Question: I want to create a correlation matrix given the "data1.new"-dataset.
I know that 'NA' values are represented by question marks. I have removed the NA values by using the "complete.obs".
'''
data1.new<-data1[4:11]
summary(data1.new)
cor(data1.new, use = "complete.obs")
library(corrplot)
forcorrplot <- cor(data1.new)
corrplot(forcorrplot, method="number",shade.col=NA, tl.col="black", tl.srt=45)
'''
My results are as follows:

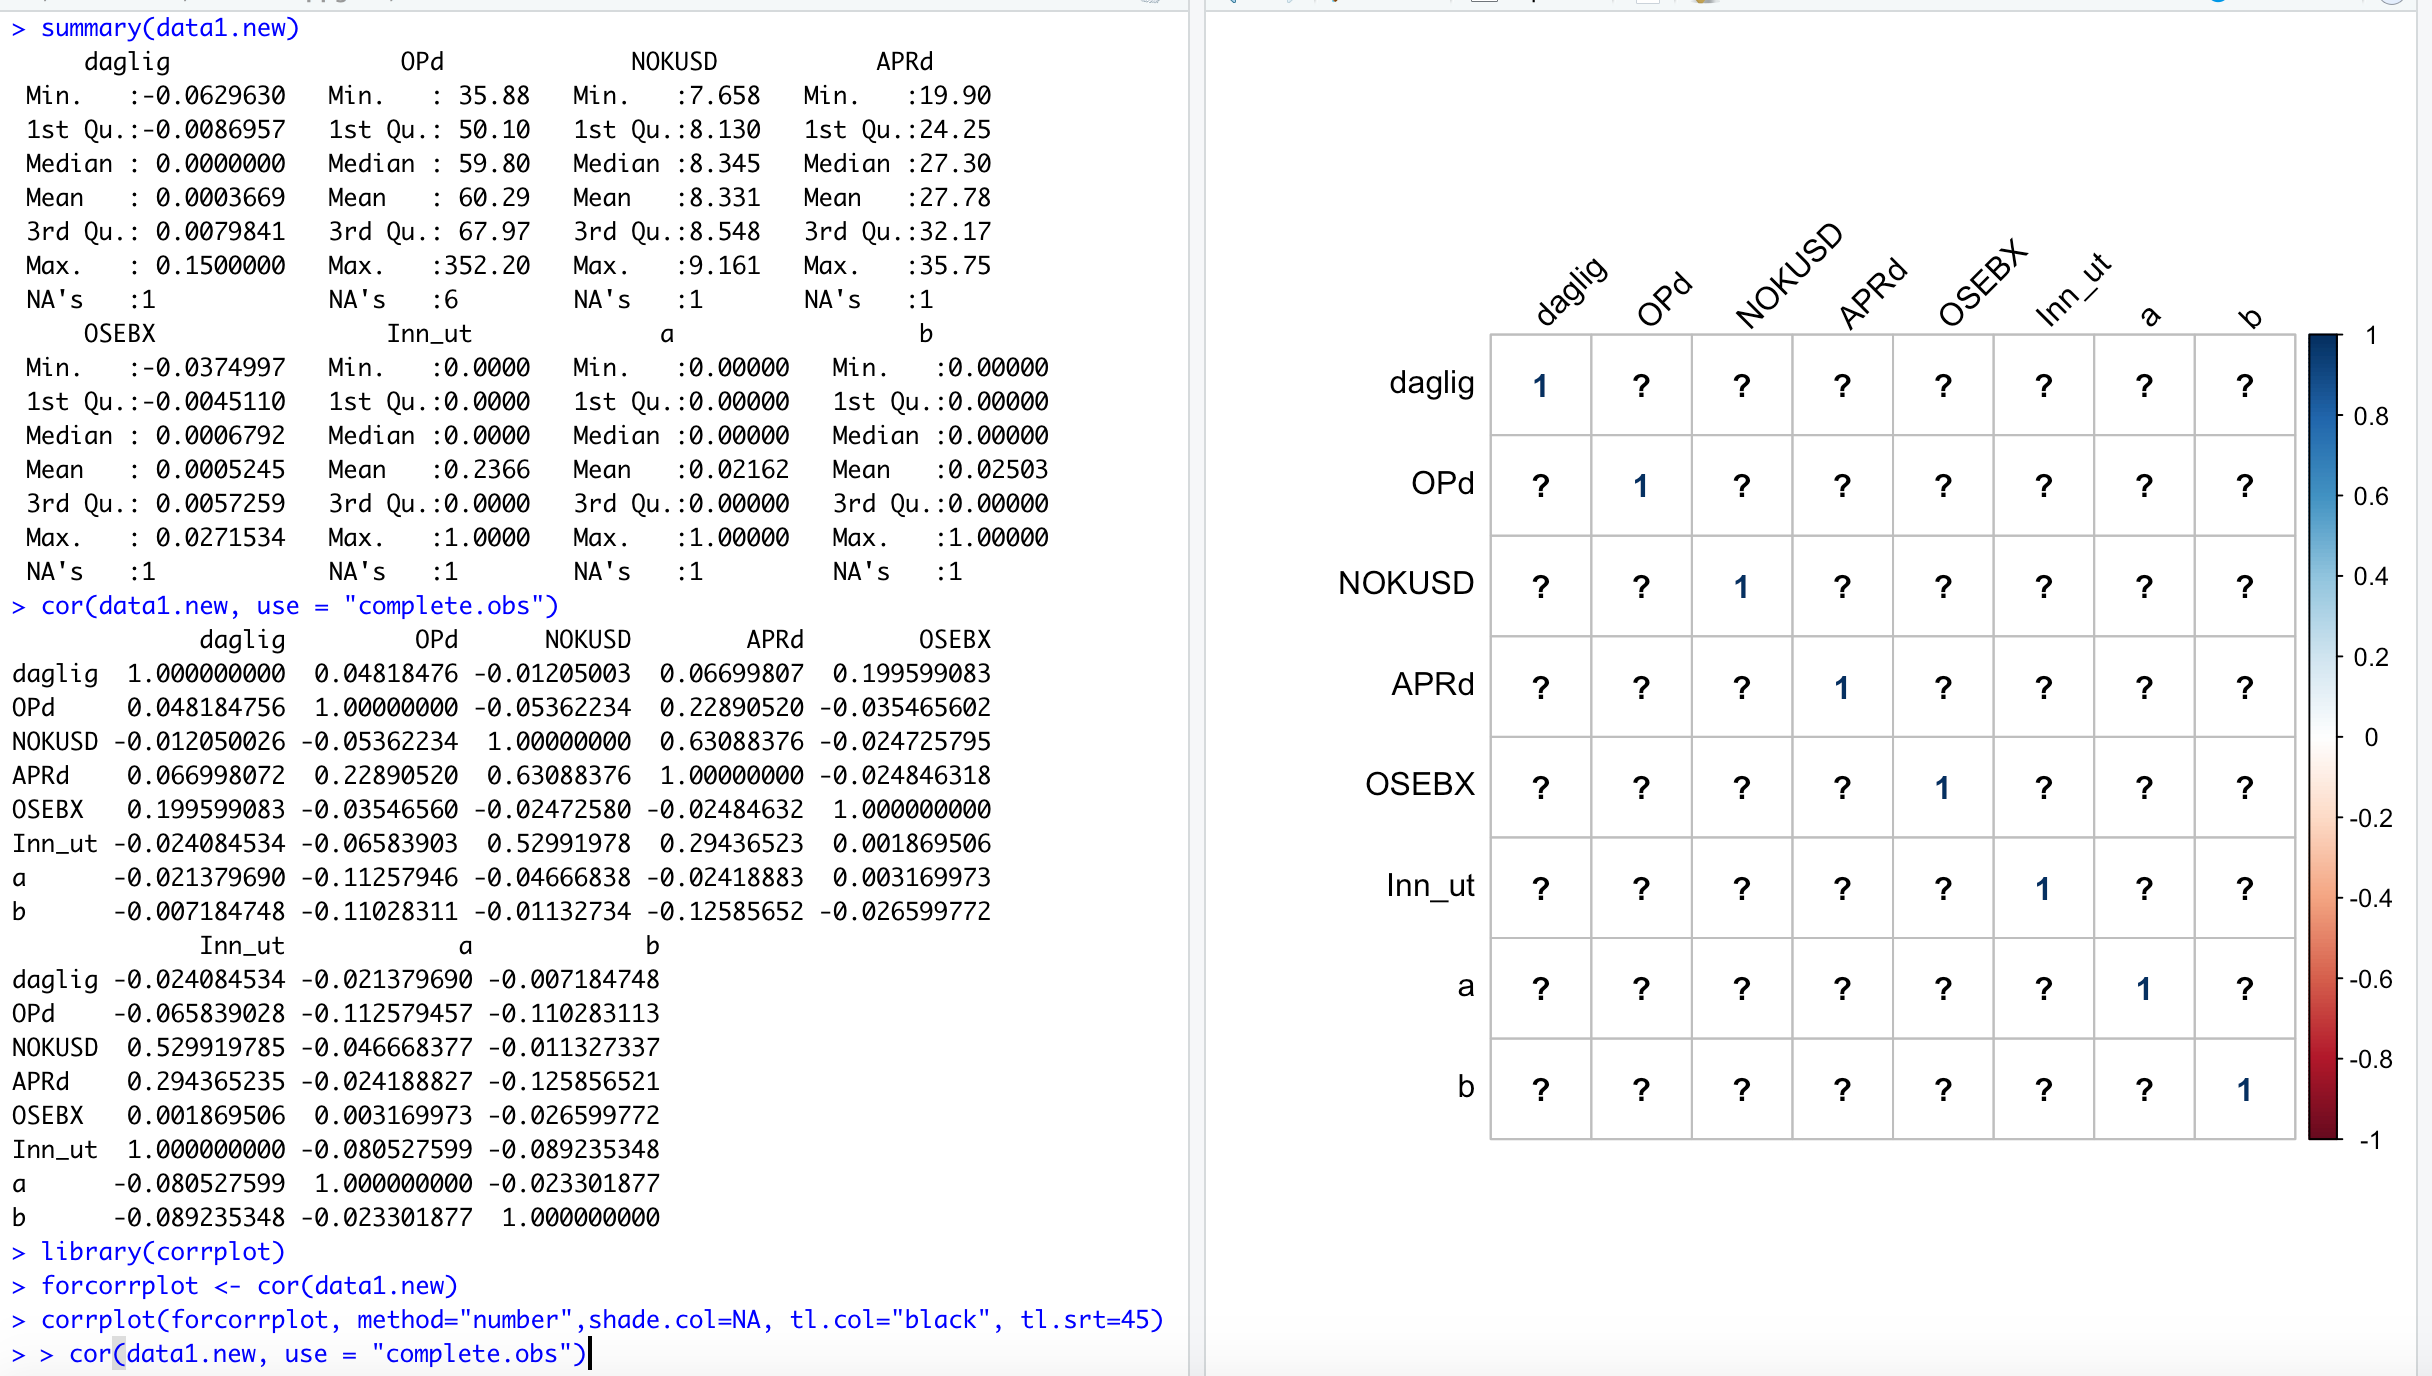
Answer: The issue is that 'cor' with 'complete.obs' is not assigned to the object 'forcorrplot'
'''
library(corrplot)
data(mtcars)
mtcars[1:5, 2:5] <- NA
M <- cor(mtcars)
corrplot(M, method = 'number', shade.col=NA, tl.col="black", tl.srt=45)
'''
<URL>
and now check with
'''
M <- cor(mtcars, use = "complete.obs")
corrplot(M, method = 'number', shade.col=NA, tl.col="black", tl.srt=45)
'''
<URL>